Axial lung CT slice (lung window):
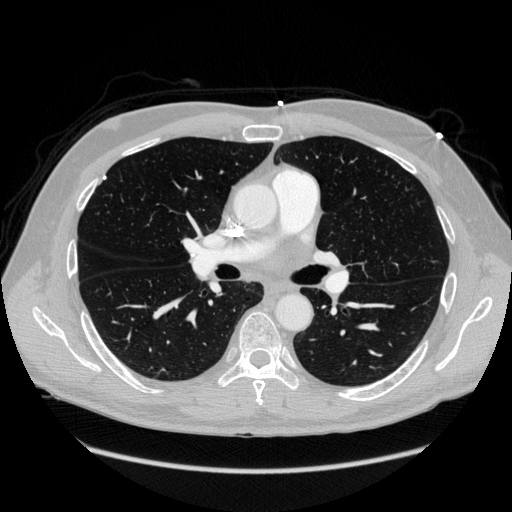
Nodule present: yes
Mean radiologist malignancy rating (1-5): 1